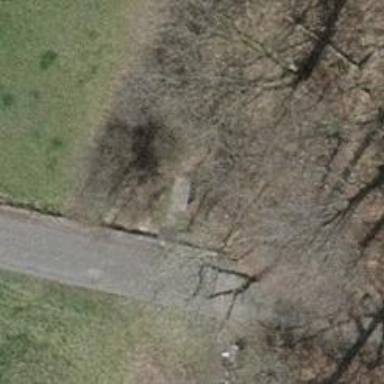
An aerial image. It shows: Brown bench in the vicinity.